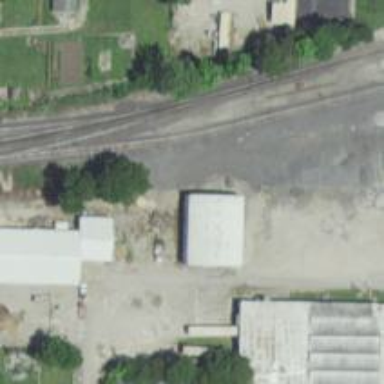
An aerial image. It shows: Railway siding for service.